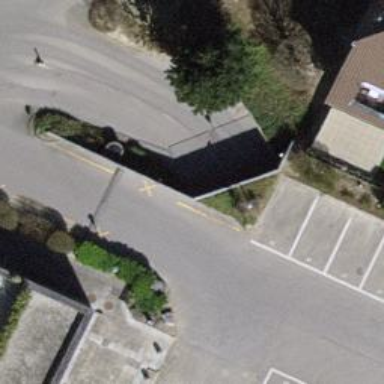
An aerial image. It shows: Parking area.